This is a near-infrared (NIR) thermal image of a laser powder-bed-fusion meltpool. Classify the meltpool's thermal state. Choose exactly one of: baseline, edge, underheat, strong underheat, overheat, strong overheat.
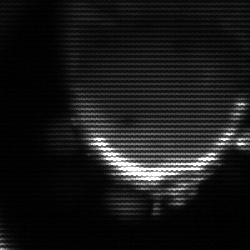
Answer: edge